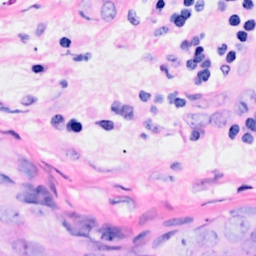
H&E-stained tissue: Breast